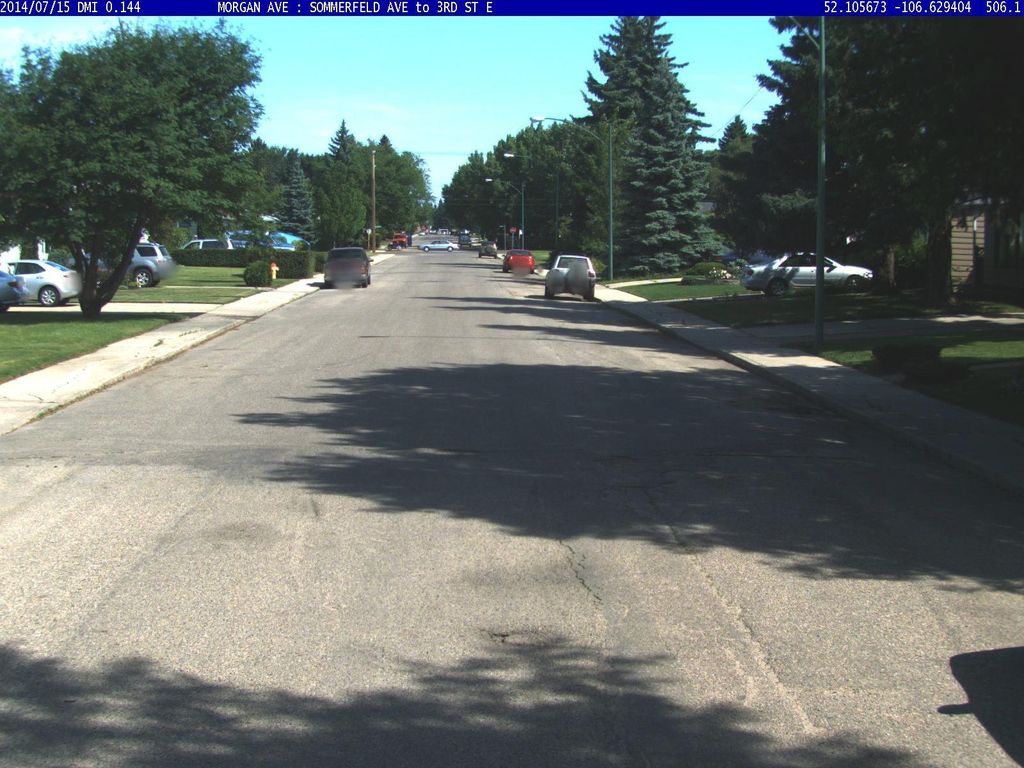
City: saskatoon